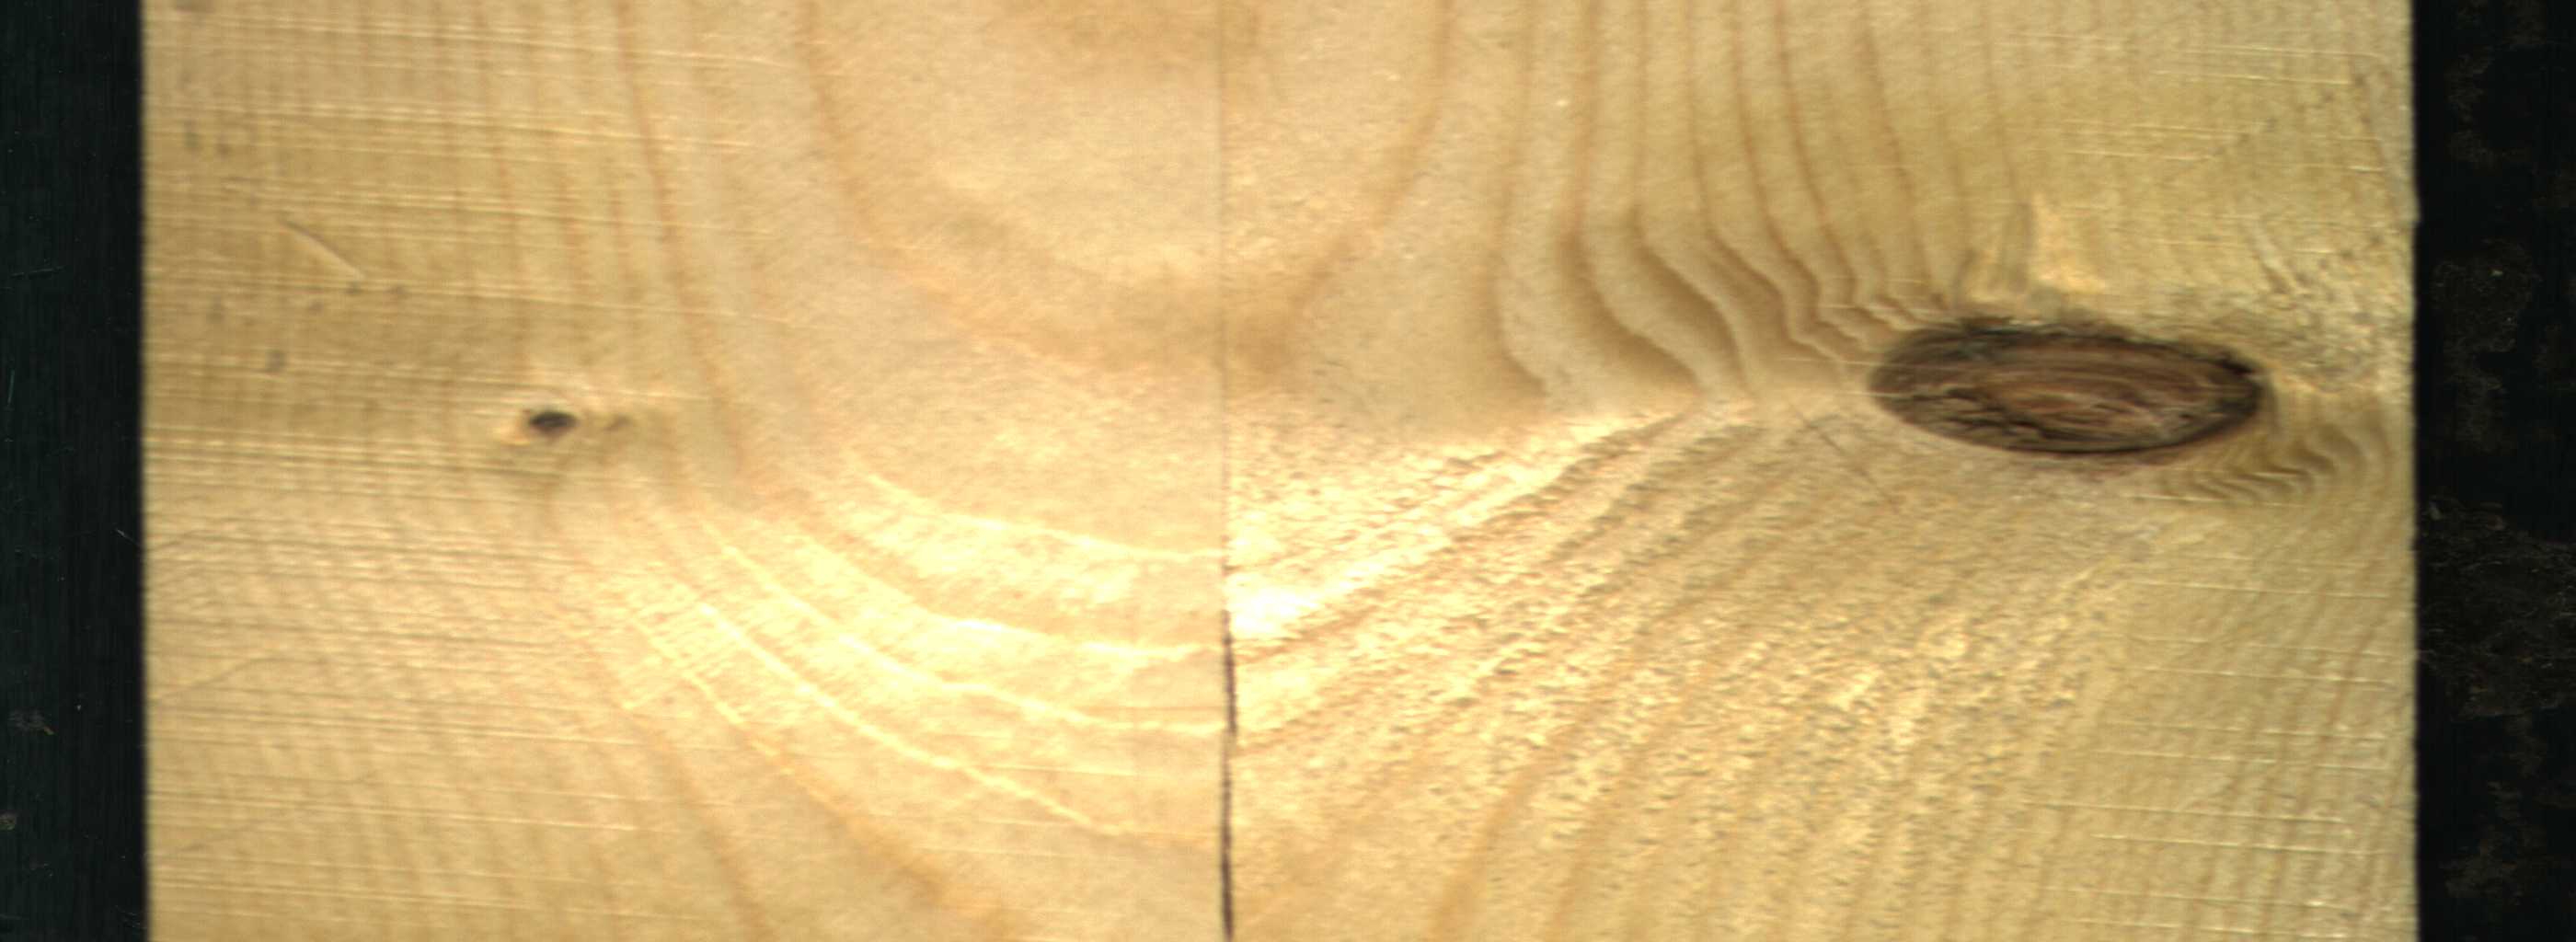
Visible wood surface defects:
Crack
Dead_Knot
Live_Knot